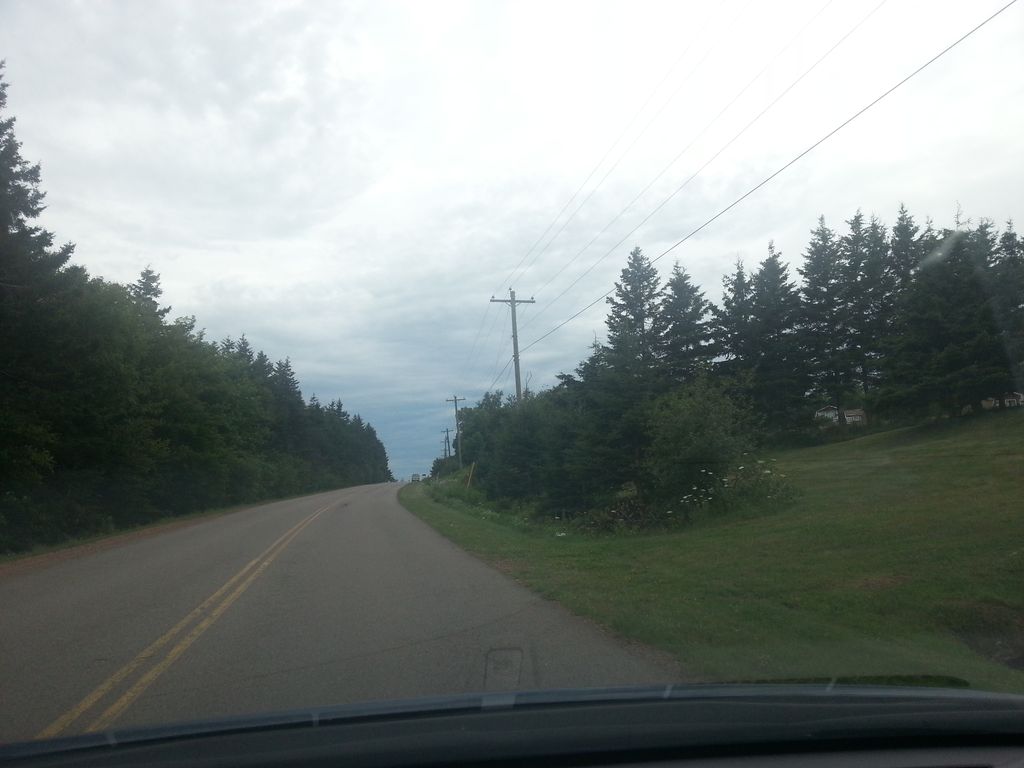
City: charlottetown